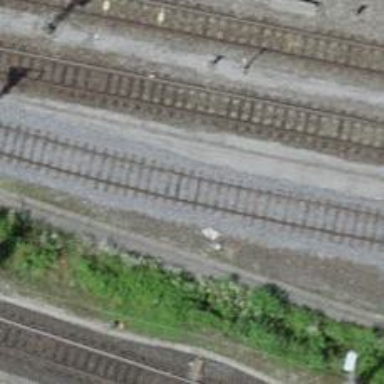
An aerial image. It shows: Single-track electrified railway siding with contact lines. The voltage for this railway line is 3000 to 15000 volts.